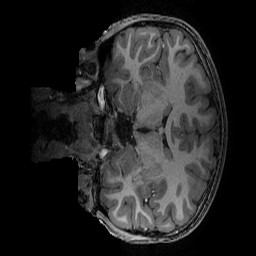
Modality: T1w
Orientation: coronal
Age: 9
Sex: male
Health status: ill
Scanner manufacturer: ge
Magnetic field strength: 3 T
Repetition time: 0.007664 s
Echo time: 0.00342 s